Interaction volume radius: 5 \u00c5
Interaction volume height: 25 \u00c5
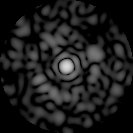
Disorder parameter: 0.8458